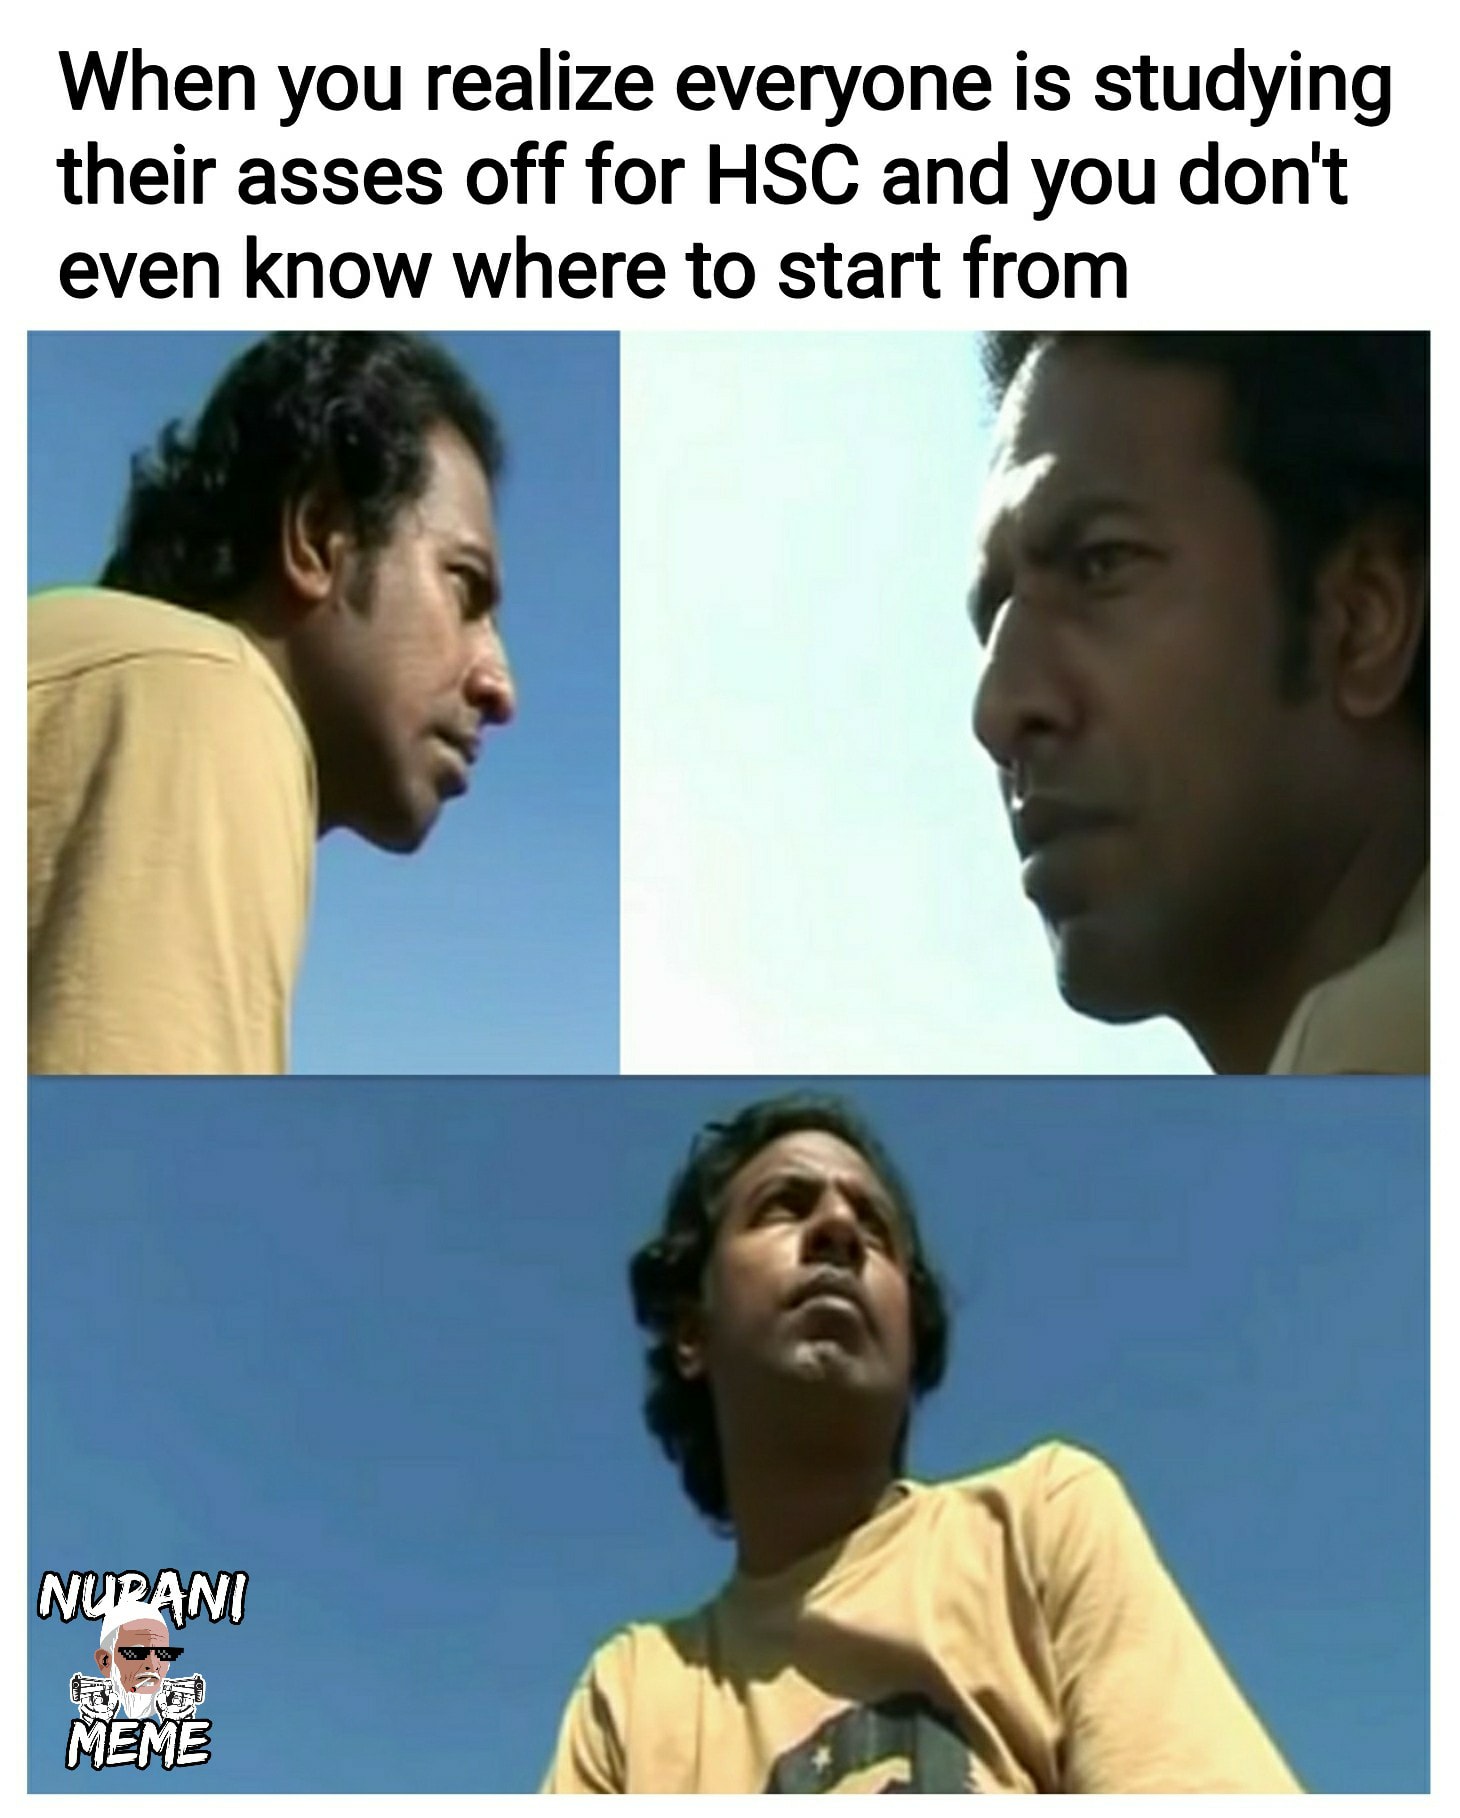
Caption: When you realize everyone is studying their asses off for HSC and you don't even know where to start from
Label: non-hate